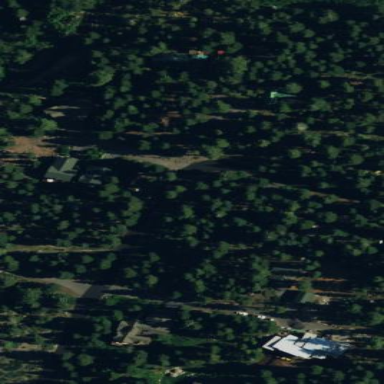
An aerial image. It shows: Evergreen needle-leaved woodland.